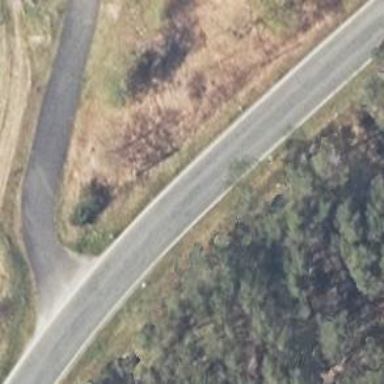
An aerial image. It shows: Secondary road with asphalt surface.